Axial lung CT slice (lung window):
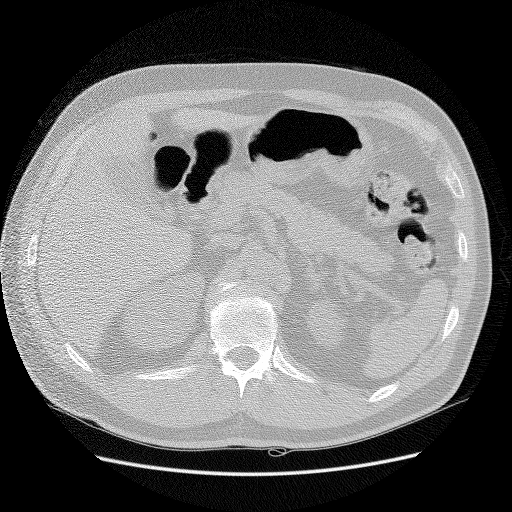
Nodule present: no